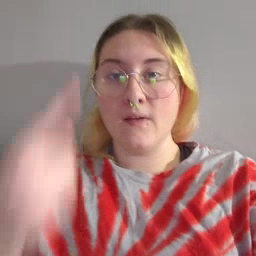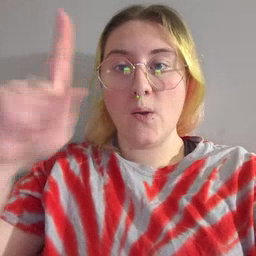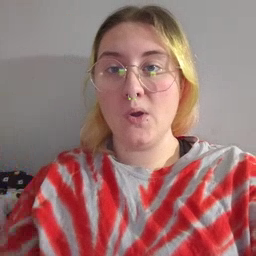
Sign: for